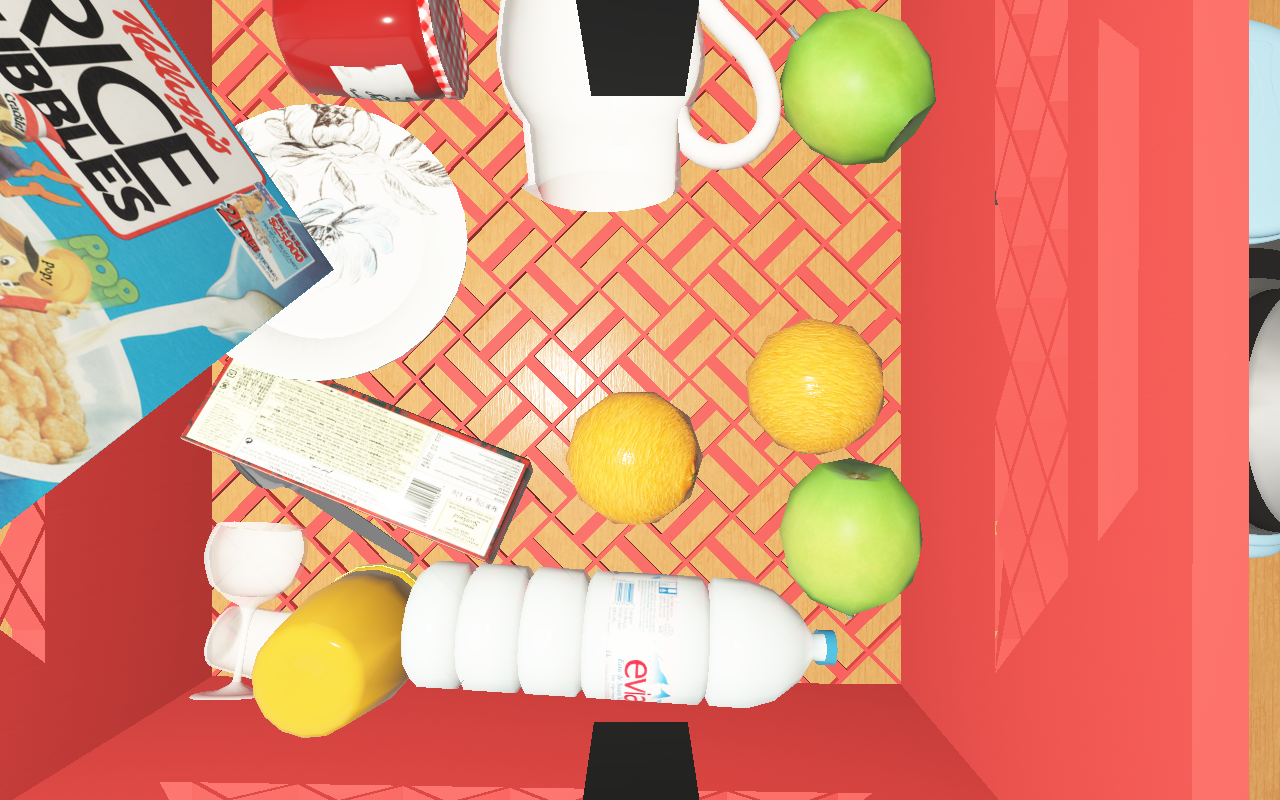
Objects in the scene:
carafe
apple
apple
orange
plate
glass
wineglass
jam jar
cereal box
cereal box